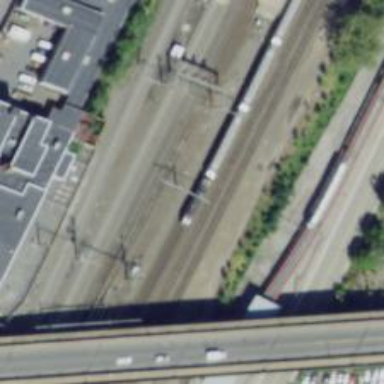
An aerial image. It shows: Railway with electrified contact lines.